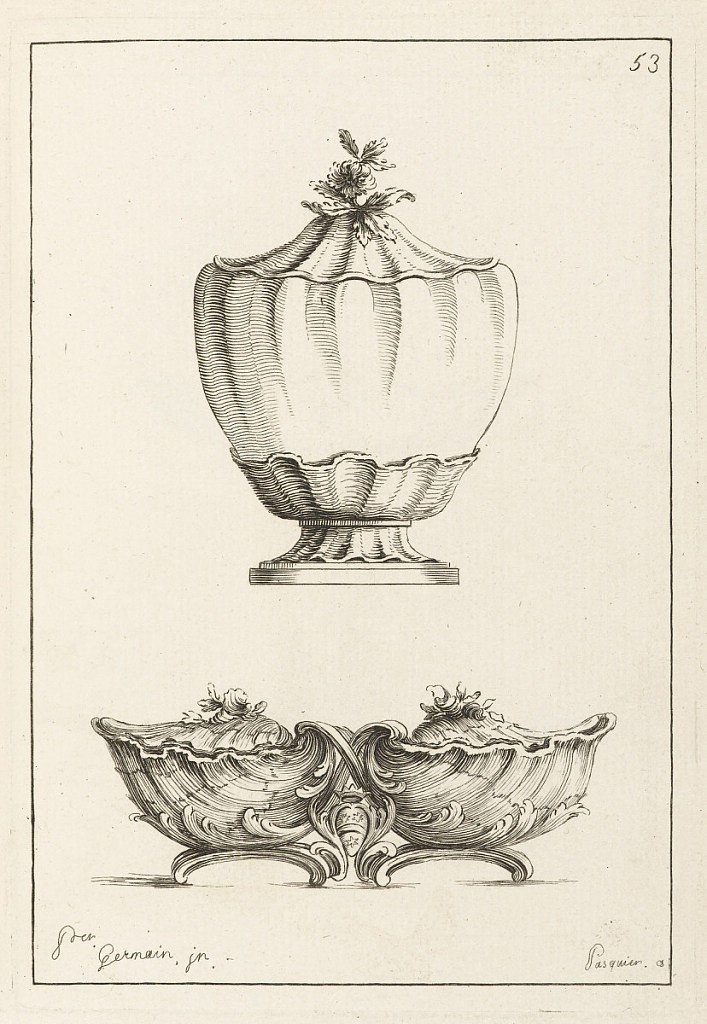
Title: Pot à Sucre
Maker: Pierre Germain, French, 1703 - 1783
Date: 1748
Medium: Etching on laid paper
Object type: Print
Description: Two objects: lower, double bowl made by large shells with lids, an X above a shield with stars and crown divides the bowls. Above, tureen with gourd-like appearance with shell-shaped lid and finial made of flowers. Foot is a shell. The plate is signed and numbered.